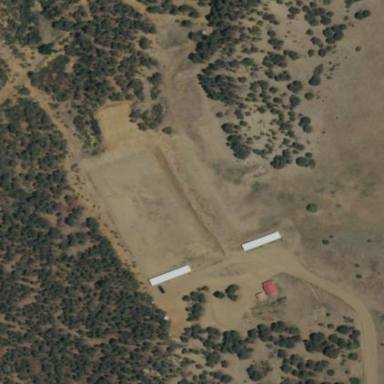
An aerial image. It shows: Shooting range on leisure land pitch.